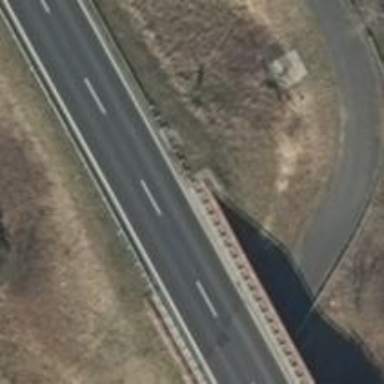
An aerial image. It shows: Motorroad bridge with asphalt surface. It is classified as trunk highway.